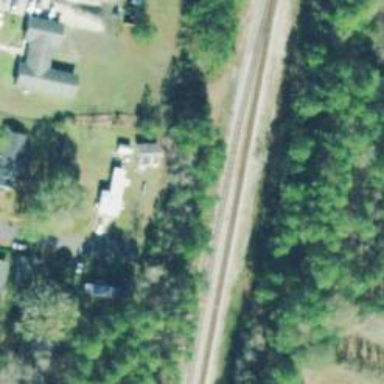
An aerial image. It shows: Railway siding for service.